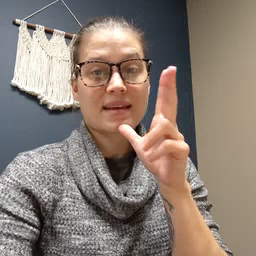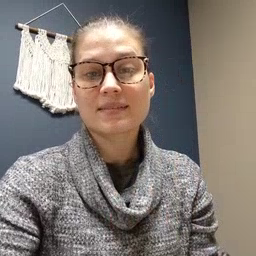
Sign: hen